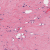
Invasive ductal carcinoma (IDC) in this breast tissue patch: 0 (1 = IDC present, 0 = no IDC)